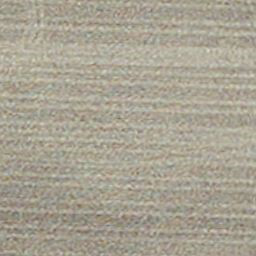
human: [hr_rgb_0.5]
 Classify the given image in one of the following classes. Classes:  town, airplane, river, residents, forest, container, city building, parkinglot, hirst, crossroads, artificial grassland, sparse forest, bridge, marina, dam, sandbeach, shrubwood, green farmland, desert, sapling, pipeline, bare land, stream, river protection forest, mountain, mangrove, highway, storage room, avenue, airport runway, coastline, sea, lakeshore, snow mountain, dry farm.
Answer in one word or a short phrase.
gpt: dry farm